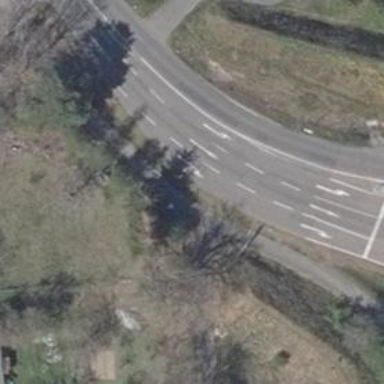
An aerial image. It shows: Tertiary road with asphalt surface.